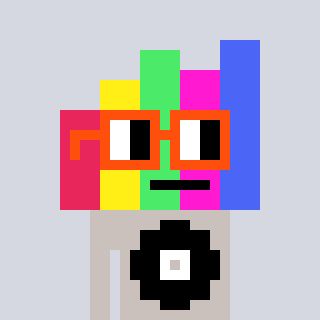
a pixel art character with square orange glasses, a bar chart-shaped head and a foggrey-colored body on a cool background